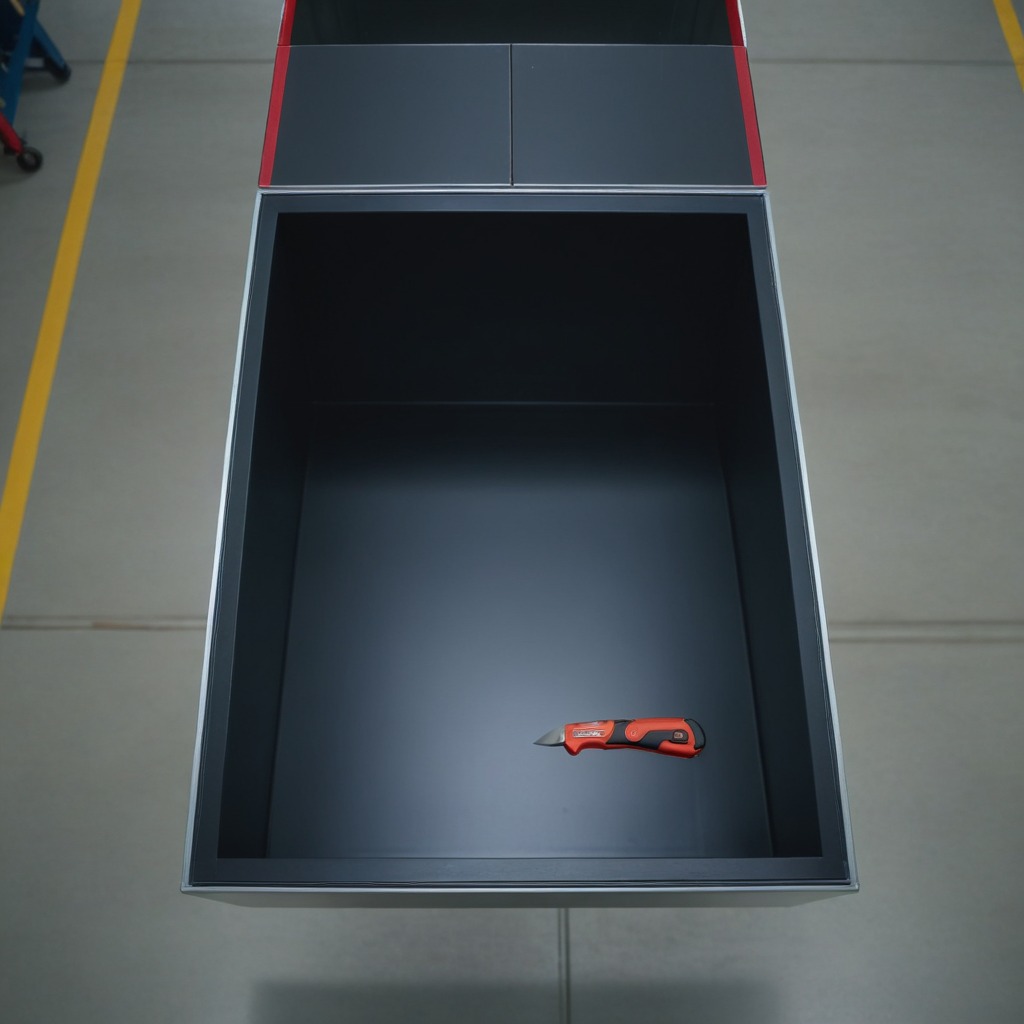
A utility knife is lying on a toolbox surface in an airplane hangar workshop.